Соберите установку, как показано на рисунке: железный груз подвесьте на двух нитях (бифилярный подвес), что бы колебания проходили в одной плоскости. К железному грузу прикрепите снизу магнит.На подставке штатива закрепите с помощью кусочка пластилина головной телефон. Подвешенный груз с магнитом должен проходить точно над катушкой телефона.Для измерения амплитуды колебаний прикрепите к основанию штатива линейку. При раскачивании груза с магнитом в катушке телефона возникает пульсирующая ЭДС. Этот импульс не сложно увидеть на экране осциллографа, но очень сложно обеспечить всех участников олимпиады индивидуальными осциллографами.  Для экспериментального исследования явления вам предлагается использовать следующую электрическую схему. К катушке головного телефона $K$ подсоедините последовательно диод $D$ и конденсатор $C$, к последнему подключите мультиметр.Соберите установку. Добейтесь, чтобы напряжение на конденсаторе достигало не менее $500~мВ$. Основная цель вашей работы – экспериментальное изучение закона электромагнитной индукции.
Часть A. Период колебаний
Часть B. Разрядка через мультиметр
Измерьте длину вашего маятника. Измерьте период колебаний вашего маятника. Укажите погрешность измерения периода колебаний.
Зарядите конденсатор и измерьте зависимость напряжения на нем от времени при разрядке только через мультиметр.
Часть C. Разрядка через диод
Определите сопротивление мультиметра, рассчитайте погрешность измеренного значения.
Зарядите конденсатор и измерьте зависимость напряжения на нем от времени при разрядке через вольтметр, диод и телефон.
Сопротивление диода не является постоянным, а зависит от напряжения на нем. Однако, можно ввести характерное время разрядки конденсатора в цепи $\tau=RC$, даже в том случае, когда сопротивление цепи не является постоянным. Рассчитайте $\tau$ в зависимости от напряжения на конденсаторе по имеющимся данным $\tau=\tau(U)$.
Часть D. Зарядка конденсатора
Оцените среднее характерное время разрядки конденсатора через всю цепь. Укажите примерный вид зависимости.
Разрядите конденсатор. Пусть груз с магнитом колеблется над катушкой телефона. Поддерживайте амплитуду колебаний груза примерно постоянной. Укажите, после какого числа прохождений напряжение на конденсаторе достигает максимального значения.
Часть E. От напряжения к ЭДС индукции
Измерьте зависимость максимального напряжения на конденсаторе от амплитуды колебаний груза с магнитом. Постройте график полученной зависимости.
Теоретически опишите зависимость напряжения на конденсаторе от времени (можно и нужно сделать разумные допущения). Получите приближенную формулу, описывающую зависимость максимального напряжения на конденсаторе от амплитуды колебаний маятника.
Покажите, что данный эксперимент подтверждает закон электромагнитной индукции Фарадея. Оцените максимальный магнитный поток, который создает магнит в катушке головного телефона. ЭДС индукции, возникающая в катушке головного телефона, очень сильно зависит от расстояния между магнитом и телефоном. Не стремитесь добиться максимальной ЭДС – проводите измерения (в части ) при расстояниях между магнитом и телефоном порядка $1.5~см$ – в этом случае показания будут более стабильными.
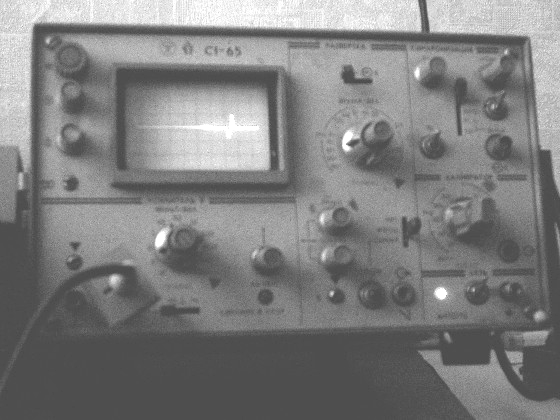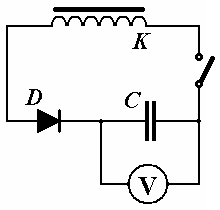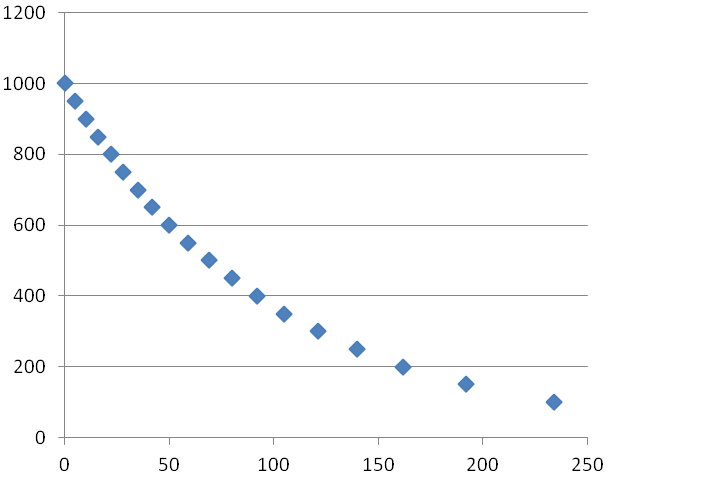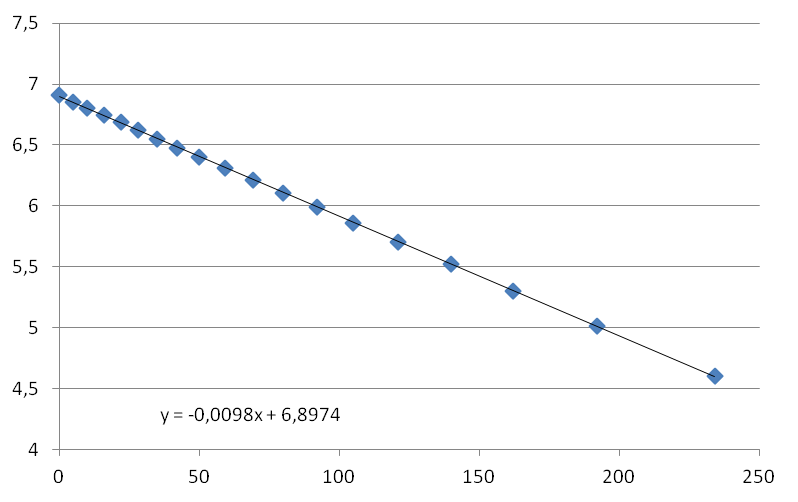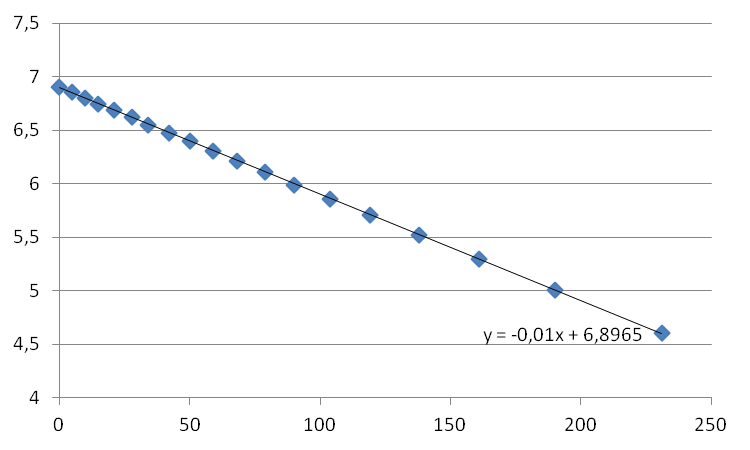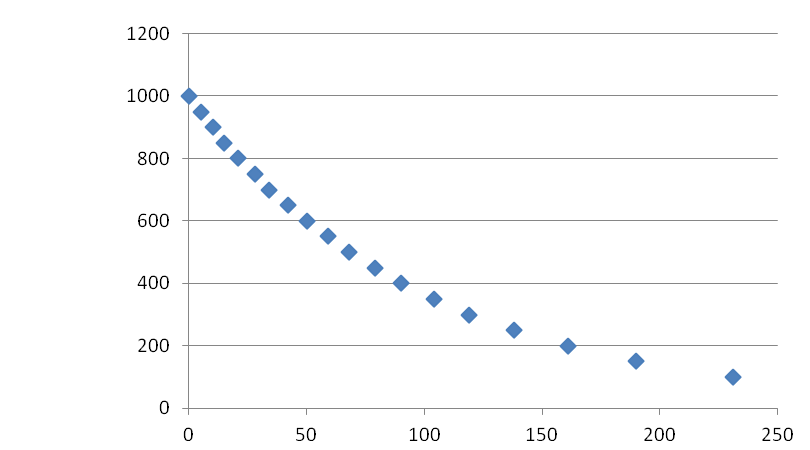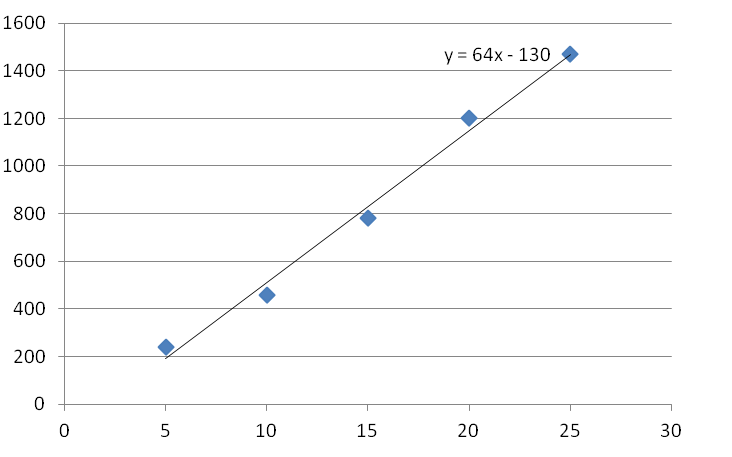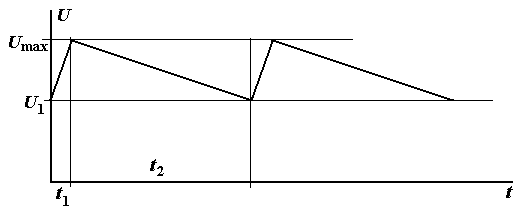
Измерьте длину вашего маятника. Измерьте период колебаний вашего маятника. Укажите погрешность измерения периода колебаний.
Решение: (Из длины нити $l = 40~ см\implies T=1.28 ~с$)
Ответ: Измерение периода колебаний проводится обычным способом и дает значение
Ответ: \[T= 1.27 ~с\]  (Из длины нити $l = 40~ см\implies T=1.28 ~с$)

Зарядите конденсатор и измерьте зависимость напряжения на нем от времени при разрядке только через мультиметр.
Решение: Зарядив конденсатор, проводим измерения зависимости силы напряжения от времени. Результаты измерений представлены в таблице и на графиках ниже (второй в логарифмическом масштабе). | $t,~с$ | 0 | 5 | 10 | 16 | 22 | 28 | 35 | | --- | --- | --- | --- | --- | --- | --- | --- | | $U,~мВ$ | 1000 | 950 | 900 | 850 | 800 | 750 | 700 | | $\ln U$ | 6.907755 | 6.856462 | 6.802395 | 6.745236 | 6.684612 | 6.620073 | 6.55108 | | | | | | | | | | | $t,~с$ | 42 | 50 | 59 | 69 | 80 | 92 | 105 | | $U,~мВ$ | 650 | 600 | 550 | 500 | 450 | 400 | 350 | | $\ln U$ | 6.476972 | 6.39693 | 6.309918 | 6.214608 | 6.109248 | 5.991465 | 5.857933 | | | | | | | | | | | $t,~с$ | 121 | 140 | 162 | 192 | 234 | $-$ | $-$ | | $U,~мВ$ | 300 | 250 | 200 | 150 | 100 | $-$ | $-$ | | $\ln U$ | 5.703782 | 5.521461 | 5.298317 | 5.010635 | 4.60517 | $-$ | $-$ |
Ответ: | $t,~с$ | 0 | 5 | 10 | 16 | 22 | 28 | 35 | | --- | --- | --- | --- | --- | --- | --- | --- | | $U,~мВ$ | 1000 | 950 | 900 | 850 | 800 | 750 | 700 | | $\ln U$ | 6.907755 | 6.856462 | 6.802395 | 6.745236 | 6.684612 | 6.620073 | 6.55108 | | | | | | | | | | | $t,~с$ | 42 | 50 | 59 | 69 | 80 | 92 | 105 | | $U,~мВ$ | 650 | 600 | 550 | 500 | 450 | 400 | 350 | | $\ln U$ | 6.476972 | 6.39693 | 6.309918 | 6.214608 | 6.109248 | 5.991465 | 5.857933 | | | | | | | | | | | $t,~с$ | 121 | 140 | 162 | 192 | 234 | $-$ | $-$ | | $U,~мВ$ | 300 | 250 | 200 | 150 | 100 | $-$ | $-$ | | $\ln U$ | 5.703782 | 5.521461 | 5.298317 | 5.010635 | 4.60517 | $-$ | $-$ | Ответ: $t,~с$051016222835$U,~мВ$1000950900850800750700$\ln U$6.9077556.8564626.8023956.7452366.6846126.6200736.55108$t,~с$425059698092105$U,~мВ$650600550500450400350$\ln U$6.4769726.396936.3099186.2146086.1092485.9914655.857933$t,~с$121140162192234$-$$-$$U,~мВ$300250200150100$-$$-$$\ln U$5.7037825.5214615.2983175.0106354.60517$-$$-$

Определите сопротивление мультиметра, рассчитайте погрешность измеренного значения.
Решение: Определенное по методу наименьших квадратов значение времени разрядки равно\begin{equation} \tau=(102\pm2) ~с\tag{1}\end{equation} Сопротивление мультиметра рассчитывается по формуле
Ответ: \begin{equation} R_V=\frac{\tau}{C}=(1.02\pm0.05) ~МОм\tag{1}\end{equation}

Зарядите конденсатор и измерьте зависимость напряжения на нем от времени при разрядке через вольтметр, диод и телефон.
Решение: Измерения временной зависимости напряжения на конденсаторе при его разрядке через диод и катушку телефона проводятся аналогично, результаты этих измерений приведены в таблице и на графиках ниже.  | $t, ~с$ | 0 | 5 | 10 | 15 | 21 | 28 | 34 | | --- | --- | --- | --- | --- | --- | --- | --- | | $U, ~мВ$ | 1000 | 950 | 900 | 850 | 800 | 750 | 700 | | $\ln U$ | 6.91 | 6.86 | 6.80 | 6.75 | 6.68 | 6.62 | 6.55 | | $\tau, ~с$ | $-$ | 94.9 | 89.9 | 93.4 | 103.9 | 97.4 | 97.8 | | | | | | | | | | | $t, ~с$ | 42 | 50 | 59 | 68 | 79 | 90 | 104 | | $U, ~мВ$ | 650 | 600 | 550 | 500 | 450 | 400 | 350 | | $\ln U$ | 6.48 | 6.40 | 6.31 | 6.21 | 6.11 | 5.99 | 5.86 | | $\tau, ~с$ | 103.8 | 101.8 | 98.7 | 99.7 | 98.6 | 99.5 | 100.8 | | | | | | | | | | | $t, ~с$ | 119 | 138 | 161 | 190 | 231 | $-$ | $-$ | | $U, ~мВ$ | 300 | 250 | 200 | 150 | 100 | $-$ | $-$ | | $\ln U$ | 5.70 | 5.52 | 5.30 | 5.01 | 4.61 | $-$ | $-$ | | $\tau, ~с$ | 101.0 | 103.6 | 101.8 | 101.0 | $-$ | $-$ | $-$ |
Ответ: | $t, ~с$ | 0 | 5 | 10 | 15 | 21 | 28 | 34 | | --- | --- | --- | --- | --- | --- | --- | --- | | $U, ~мВ$ | 1000 | 950 | 900 | 850 | 800 | 750 | 700 | | $\ln U$ | 6.91 | 6.86 | 6.80 | 6.75 | 6.68 | 6.62 | 6.55 | | $\tau, ~с$ | $-$ | 94.9 | 89.9 | 93.4 | 103.9 | 97.4 | 97.8 | | | | | | | | | | | $t, ~с$ | 42 | 50 | 59 | 68 | 79 | 90 | 104 | | $U, ~мВ$ | 650 | 600 | 550 | 500 | 450 | 400 | 350 | | $\ln U$ | 6.48 | 6.40 | 6.31 | 6.21 | 6.11 | 5.99 | 5.86 | | $\tau, ~с$ | 103.8 | 101.8 | 98.7 | 99.7 | 98.6 | 99.5 | 100.8 | | | | | | | | | | | $t, ~с$ | 119 | 138 | 161 | 190 | 231 | $-$ | $-$ | | $U, ~мВ$ | 300 | 250 | 200 | 150 | 100 | $-$ | $-$ | | $\ln U$ | 5.70 | 5.52 | 5.30 | 5.01 | 4.61 | $-$ | $-$ | | $\tau, ~с$ | 101.0 | 103.6 | 101.8 | 101.0 | $-$ | $-$ | $-$ | Ответ: $t, ~с$051015212834$U, ~мВ$1000950900850800750700$\ln U$6.916.866.806.756.686.626.55$\tau, ~с$$-$94.989.993.4103.997.497.8$t, ~с$425059687990104$U, ~мВ$650600550500450400350$\ln U$6.486.406.316.216.115.995.86$\tau, ~с$103.8101.898.799.798.699.5100.8$t, ~с$119138161190231$-$$-$$U, ~мВ$300250200150100$-$$-$$\ln U$5.705.525.305.014.61$-$$-$$\tau, ~с$101.0103.6101.8101.0$-$$-$$-$

Сопротивление диода не является постоянным, а зависит от напряжения на нем. Однако, можно ввести характерное время разрядки конденсатора в цепи $\tau=RC$,  даже в том случае, когда сопротивление цепи  не является постоянным. Рассчитайте  $\tau$ в зависимости от напряжения на конденсаторе по имеющимся данным $\tau=\tau(U)$.
Решение: Сопротивление диода (следовательно, и время разряда) может не являться постоянным, а зависеть от приложенного напряжения. Поэтому следует построить зависимость времени разрядки от напряжения на конденсаторе. Эта зависимость может быть рассчитана на основании уравнения $(3)$, из которого следует, что \begin{equation} \tau= -U\frac{\Delta t}{\Delta U} = -1\left/\frac{\mathrm d\ln U}{\mathrm dt}\right.\tag{3}\end{equation}

Оцените среднее характерное время разрядки конденсатора через всю цепь. Укажите примерный вид зависимости.
Ответ: Отметим, что в этом случае время разрядки почти не отличается от времени разрядки только через мультиметр и является примерно постоянной величиной.

Разрядите конденсатор. Пусть груз с магнитом колеблется над катушкой телефона. Поддерживайте амплитуду колебаний груза примерно постоянной. Укажите, после какого числа прохождений напряжение на конденсаторе достигает максимального значения. Результаты измерений зависимости максимального напряжения на конденсаторе от амплитуды колебаний приведены в таблице ниже.

Ответ:

$A,  ~мм$252015105$U_{ср},~ мB$14701200780460240
Решение: Результаты измерений зависимости максимального напряжения на конденсаторе от амплитуды колебаний приведены в таблице ниже. | $A, ~мм$ | 25 | 20 | 15 | 10 | 5 | | --- | --- | --- | --- | --- | --- | | $U_{ср},~ мB$ | 1470 | 1200 | 780 | 460 | 240 |
Ответ: | $A, ~мм$ | 25 | 20 | 15 | 10 | 5 | | --- | --- | --- | --- | --- | --- | | $U_{ср},~ мB$ | 1470 | 1200 | 780 | 460 | 240 | Ответ: $A, ~мм$252015105$U_{ср},~ мB$14701200780460240

Измерьте зависимость максимального напряжения на конденсаторе от амплитуды колебаний груза с магнитом. Постройте график полученной зависимости.
Решение: Полученная зависимость близка к линейной.

Теоретически опишите зависимость напряжения на конденсаторе от времени (можно и нужно сделать разумные допущения). Получите приближенную формулу, описывающую зависимость максимального напряжения на конденсаторе от амплитуды колебаний маятника.
Решение: Схематическая зависимость напряжения на конденсаторе от времени показана на рисунке. В течение промежутка времени $t_1$ (магнит проходит над катушкой) напряжение на конденсаторе возрастает от некоторого значения $U_1$ до максимального $U_{\max}$. Процесс зарядки описывается уравнением \begin{equation} C\frac{ \mathrm d U}{ \mathrm d t}=\frac{E-U}{R} = \frac{1}{R}\frac{\mathrm d\Phi}{\mathrm dt}-\frac{U}{R} \tag{5}\end{equation}Учитывая малость времени $t_1$ по сравнению со временем разрядки, можно записать \begin{equation} U_{\max}=U_1+\frac{\Phi_0}{R_0C}-\frac{U_1}{R_0C}t_1 \tag{6}\end{equation}Здесь в качестве сопротивления цепи следует брать сопротивление катушки, так как во время зарядки диод открыт, и его сопротивлением можно пренебречь. Величина \begin{equation} R_0C=1.4\cdot10^3 ~Ом\cdot10^{-4}~Ф=1.4\cdot10^{-1}~с \tag{7}\end{equation} больше чем время прохождения магнита над катушкой (которое меньше, чем одна сотая периода колебаний).За промежуток времени $t_2\approx T/2$ примерно равный половине периода колебаний конденсатор разряжается через закрытый диод. Процесс разрядки описывается уравнением \begin{equation}C \frac{\mathrm d U}{\mathrm d t} = -\frac{U}{R} \tag{8}\end{equation} из которого можно получить приближенное соотношение\begin{equation}U_1=U_{\max}\left(1-\frac{t_2}{RC} \right).\tag{9}\end{equation}Из формул $(6)-(9)$ следует \begin{equation}U_{\max}= \frac{\Phi_0}{R_0C} \left(\frac{t_1}{R_0C} +\frac{t_2}{RC} \right)^{-1}.\tag{10}\end{equation}Определим время прохождения магнита над катушкой (точнее над половиной катушки) из закона движения маятника. Так как размер катушки и магнита значительно меньше амплитуды колебаний, то это время оценивается формулой \begin{equation}t_1= \frac{\Delta l}{V_{\max}}.\tag{11}\end{equation}где $\Delta l$ сумма диаметра магнита радиуса катушки (в наших экспериментах) $\Delta l \approx 3 ~см$, а максимальная скорость может быть найдена из закона сохранения энергии\begin{equation}\frac {V_{\max}^2}{2}= \frac{\omega^2A^2}{2},\tag{12}\end{equation} где $\omega = {2\pi}/{T}$ — круговая частота колебаний маятника. Таким образом, мы получаем, \begin{equation}t_1= \frac{\Delta l}{V_{\max}} = \frac{T}{2\pi} \frac{\Delta l}{A}.\tag{13}\end{equation} Оценим численные значения слагаемых в формуле $(10)$ \begin{equation}\frac{t_1}{R_0C}\approx \frac{T}{2\pi} \frac{\Delta l}{A} \frac{1}{R_0C}\approx 0.5,\qquad\frac{t_2}{RC}= \frac{T}{2RC} \approx 0.03.\end{equation}Второе слагаемое более чем на порядок меньше первого, поэтому в первом приближении им можно пренебречь. В итоге максимальное напряжение на конденсаторе примерно оказывается равным среднему значению ЭДС и пропорциональным амплитуде колебаний, что неплохо подтверждается экспериментом.
Ответ: \begin{equation}U_{\max}\approx \frac{\Phi_0}{t_1}= \Phi_0\frac{2\pi}{T\Delta l}A.\tag{14}\end{equation}  и пропорциональным амплитуде колебаний, что неплохо подтверждается экспериментом.

Покажите, что данный эксперимент подтверждает закон электромагнитной индукции Фарадея. Оцените максимальный магнитный поток, который создает магнит в катушке головного телефона.
Решение: Коэффициент пропорциональности в формуле $(14)$ может быть определен из наклона графика зависимости напряжения от амплитуды колебаний и равен \begin{equation}K = \frac{\Delta U_{\max}}{\Delta A}= 6.4\cdot10^{-2}~ {В}/{см}.\end{equation}Теперь с его помощью можно оценить максимальный магнитный поток, который создает магнит в катушке
Ответ: \begin{equation}\Phi_0 \approx K \frac{T\Delta l}{2\pi} \approx 3.9\cdot10^{-2} ~Вб\end{equation}
Темы:
E, RC-цепи, Электромагнетизм, Магнитный поток, IEPhO, Электромагнитная индукция